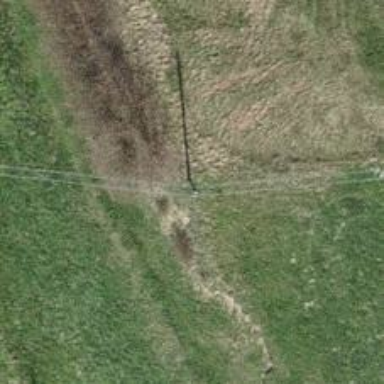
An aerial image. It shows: Minor power line.